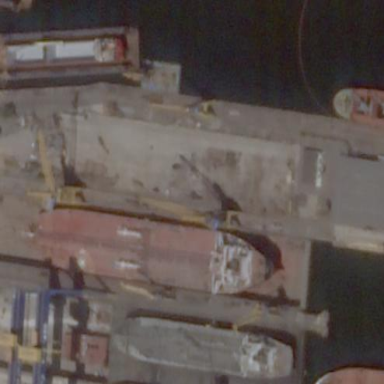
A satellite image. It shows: Dock located in industrial shipyard.